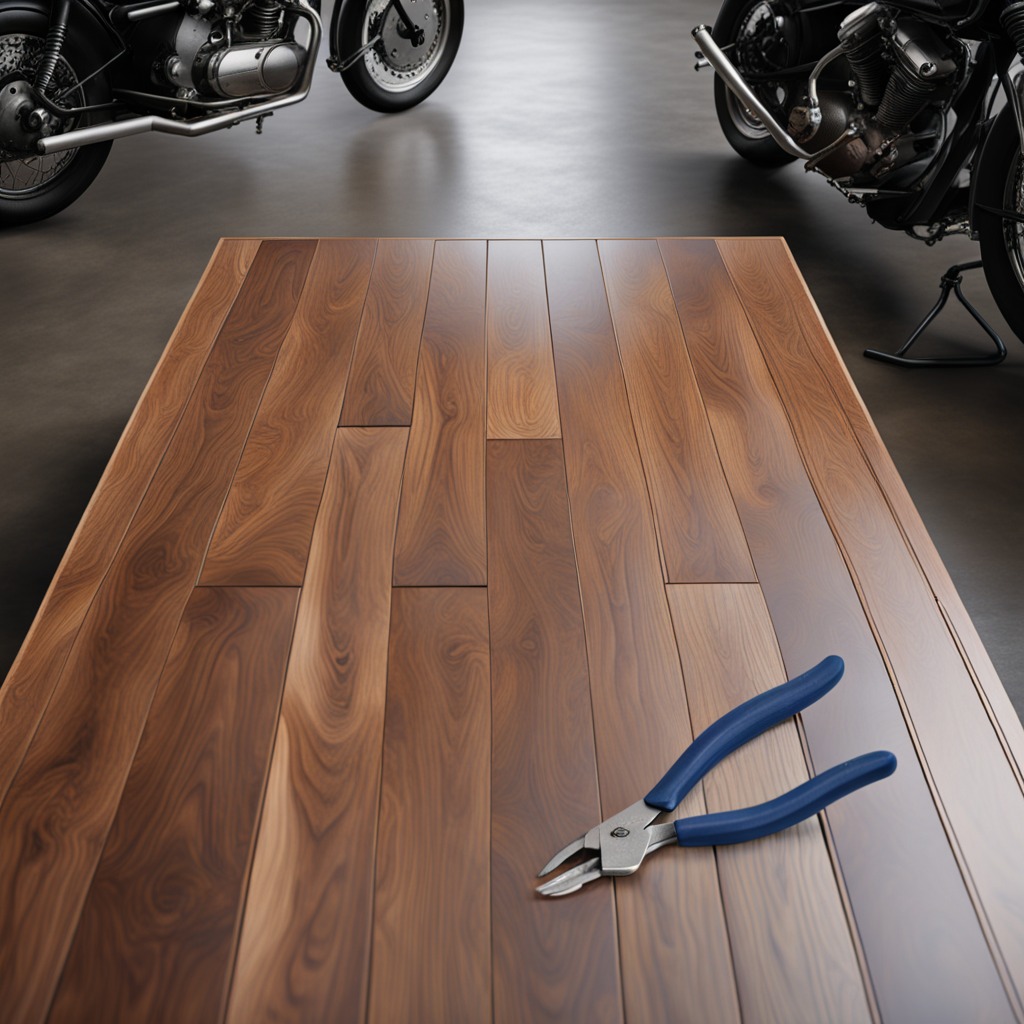
A plier is lying on an oil-spilled wooden table in a vintage motorcycle garage.